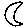
Label: moon